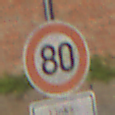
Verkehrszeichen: Geschwindigkeit80
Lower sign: HinweiseAufGefahrenDurchVerbaleAngabe9
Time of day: MorningAfternoon
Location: Outdoor (Suburban)
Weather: PartlyCloudy
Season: NotSpecified
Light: Natural